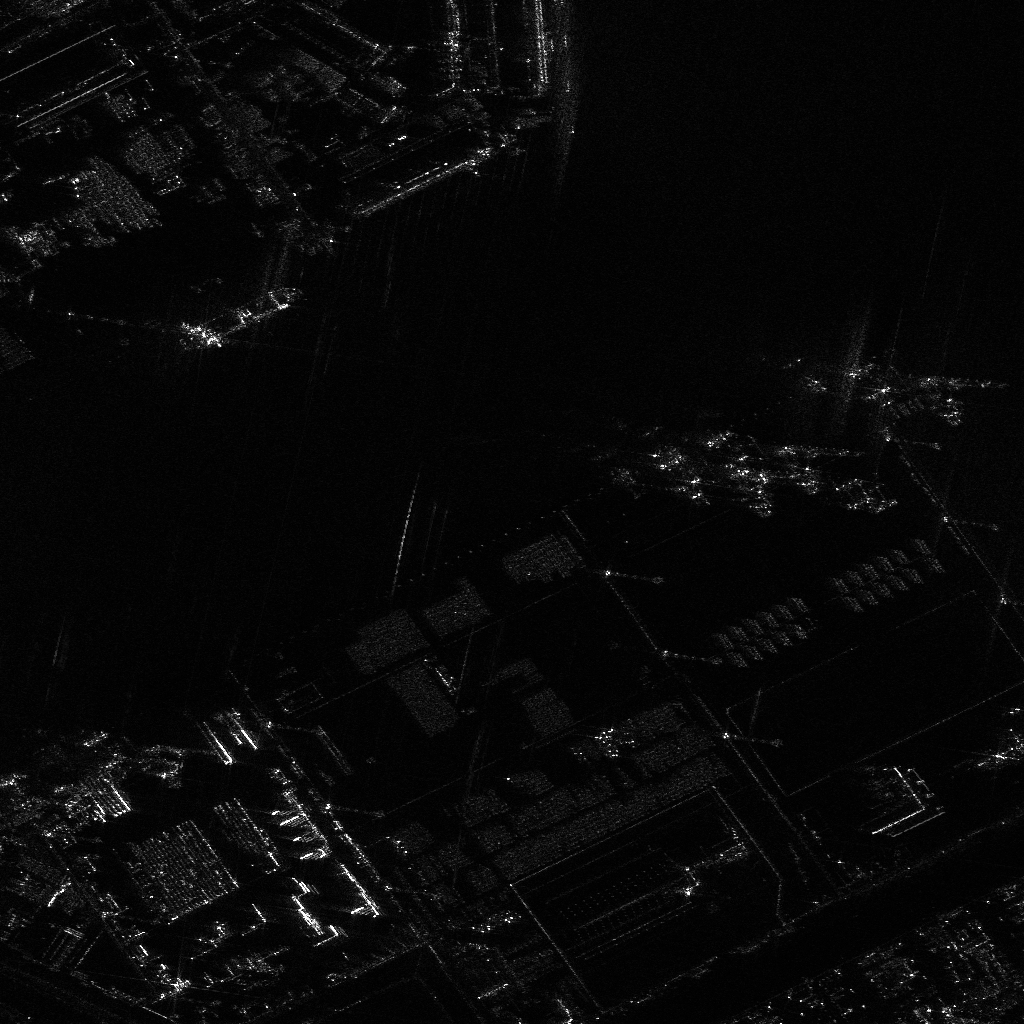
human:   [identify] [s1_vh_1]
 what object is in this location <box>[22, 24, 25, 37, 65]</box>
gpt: <ref>1 large dredger at the left</ref>

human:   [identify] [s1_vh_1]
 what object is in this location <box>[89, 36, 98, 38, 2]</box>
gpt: <ref>1 large container at the right</ref>